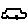
Label: car